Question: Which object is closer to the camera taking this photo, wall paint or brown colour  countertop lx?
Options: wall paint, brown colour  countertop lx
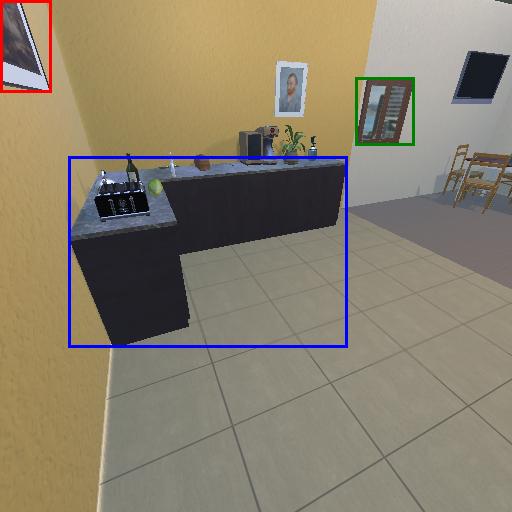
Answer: wall paint